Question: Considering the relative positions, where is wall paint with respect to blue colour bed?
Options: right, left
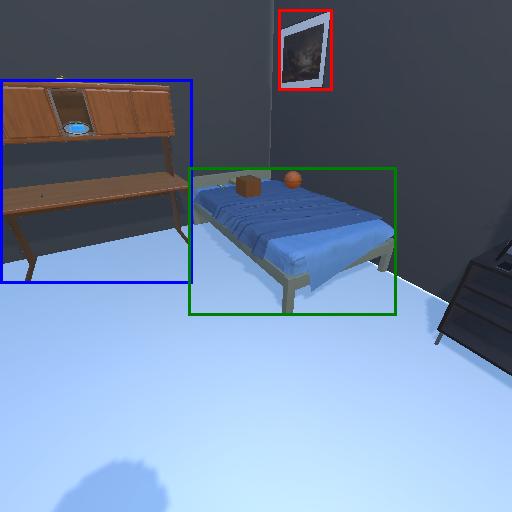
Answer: right